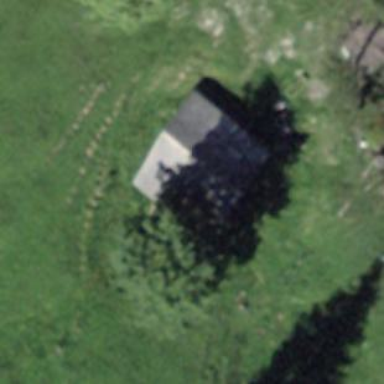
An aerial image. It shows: Barn.